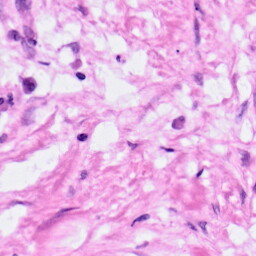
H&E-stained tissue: Pancreatic